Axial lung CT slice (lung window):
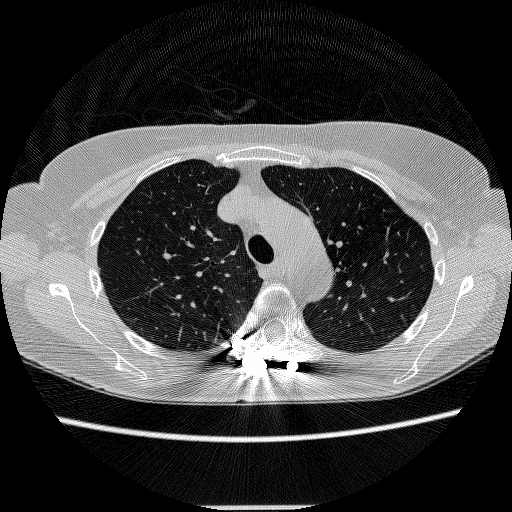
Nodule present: no